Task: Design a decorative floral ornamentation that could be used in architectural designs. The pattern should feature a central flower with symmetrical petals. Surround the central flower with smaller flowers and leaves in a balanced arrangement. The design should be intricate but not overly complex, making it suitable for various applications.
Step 1149:
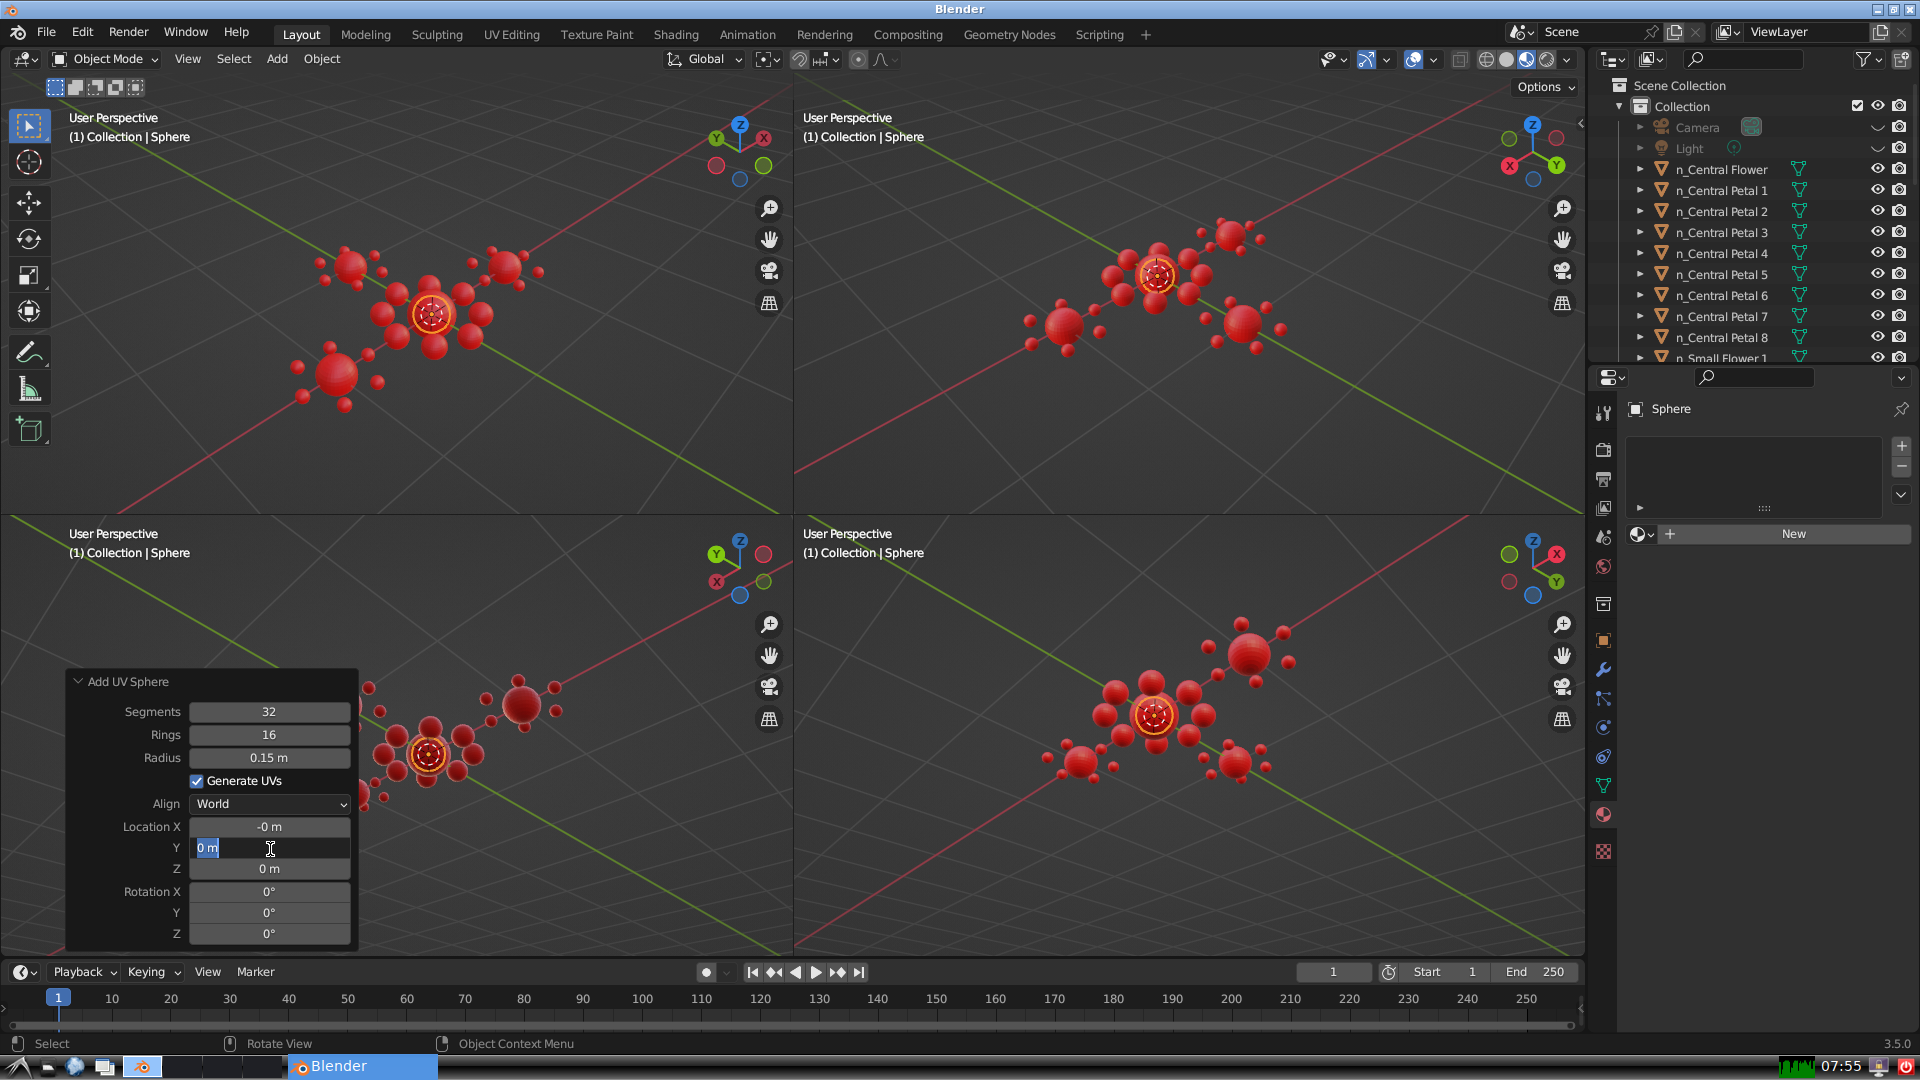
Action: input_text: -1.0